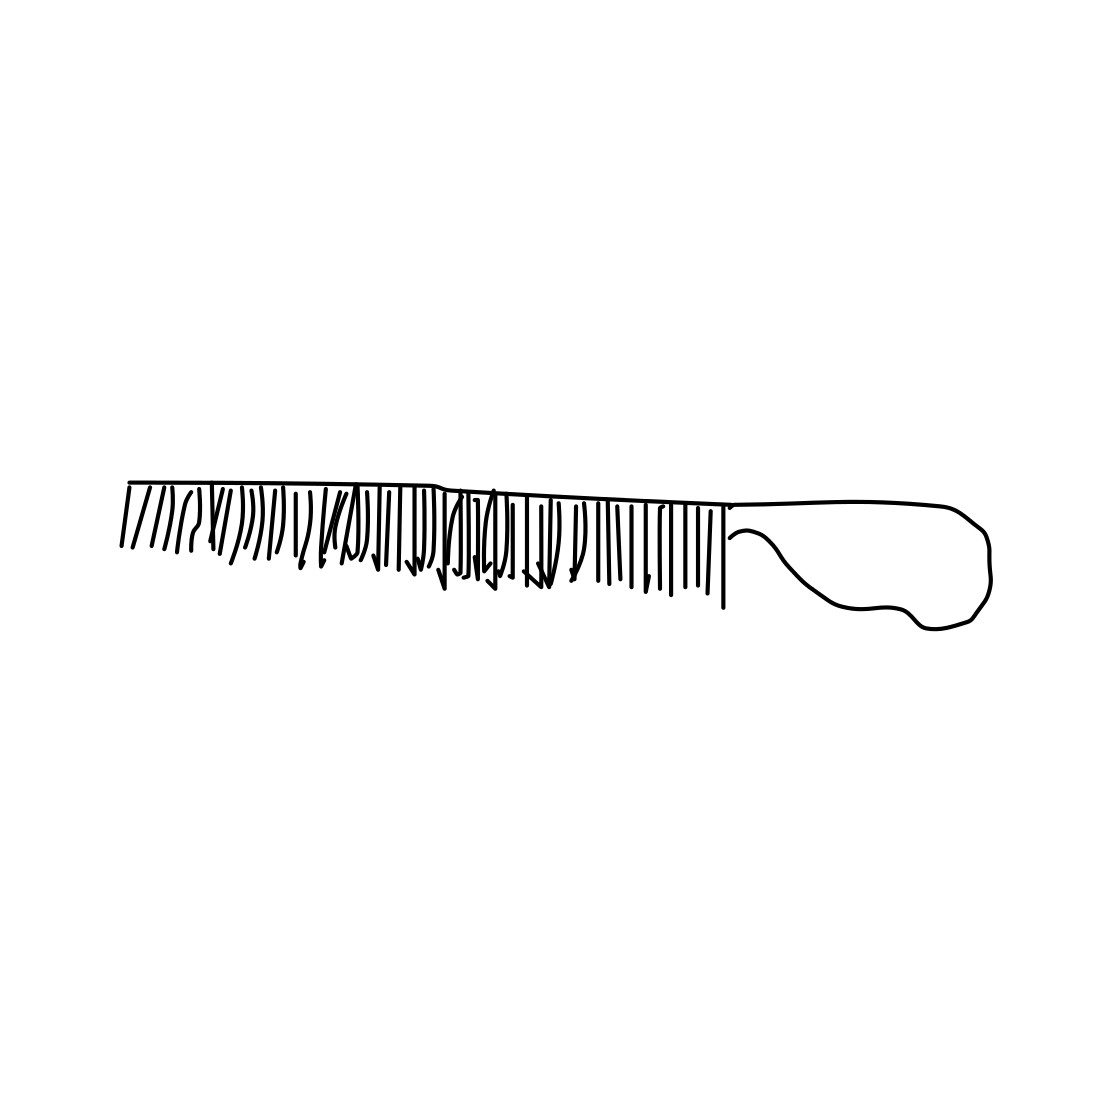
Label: comb